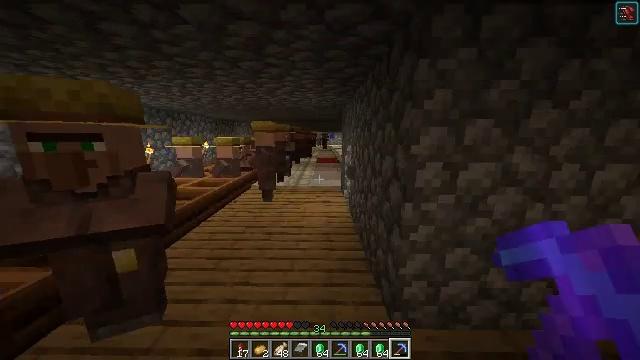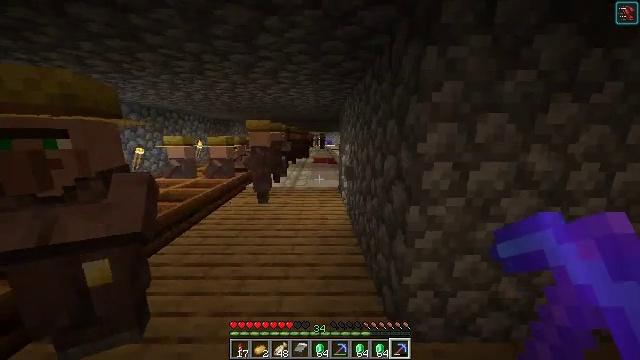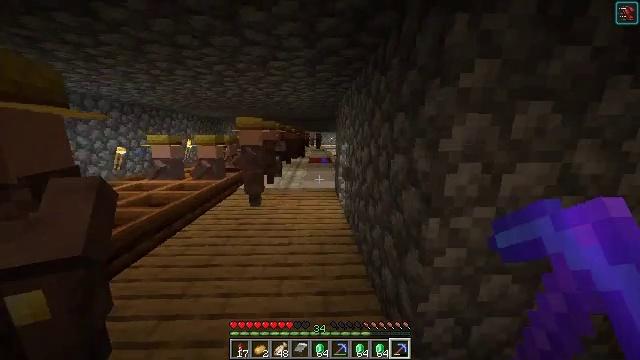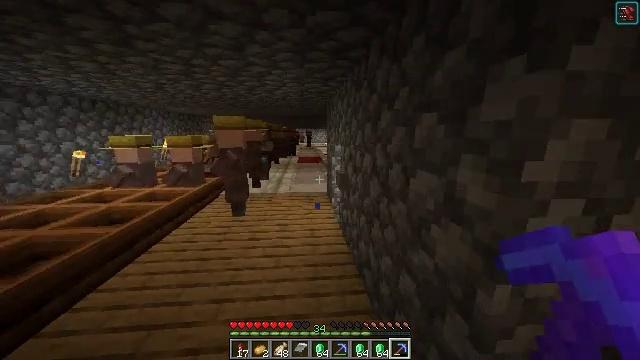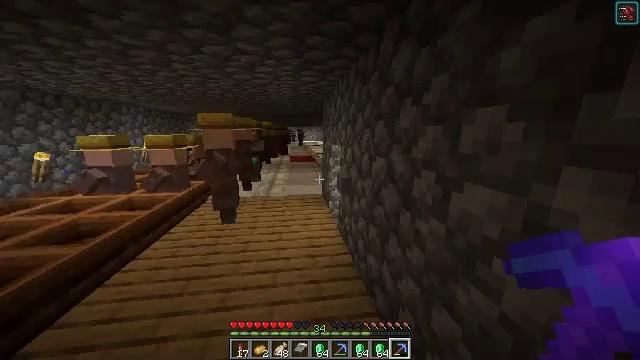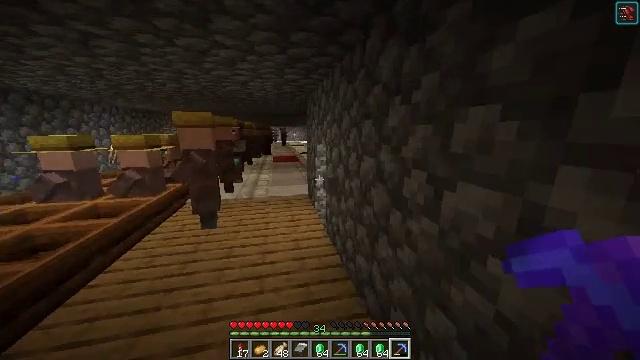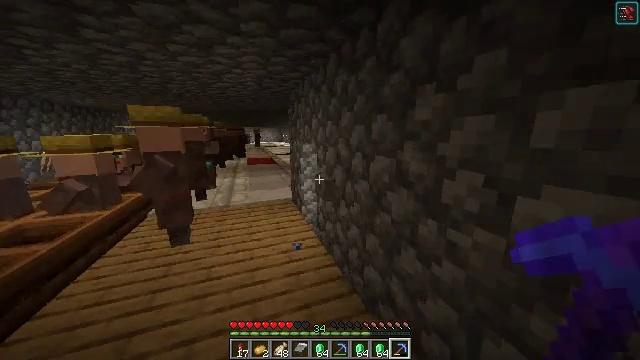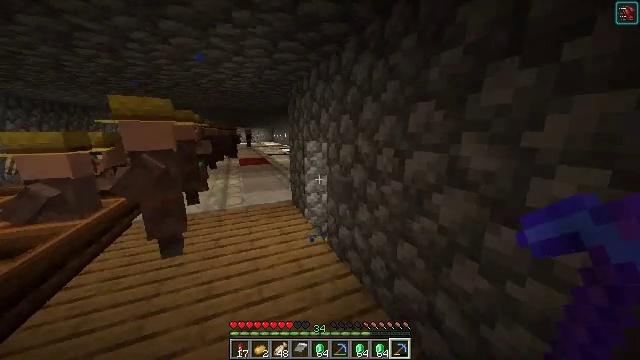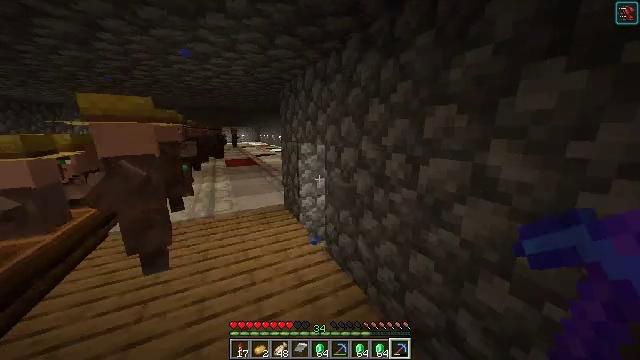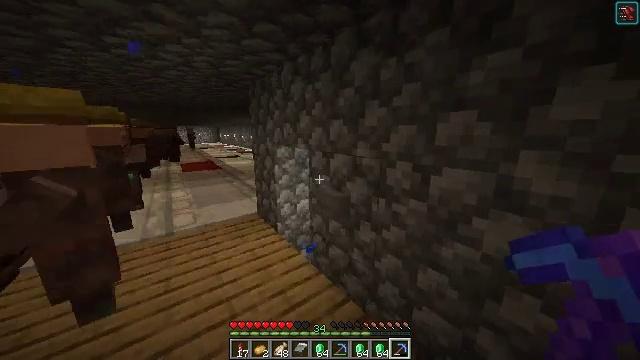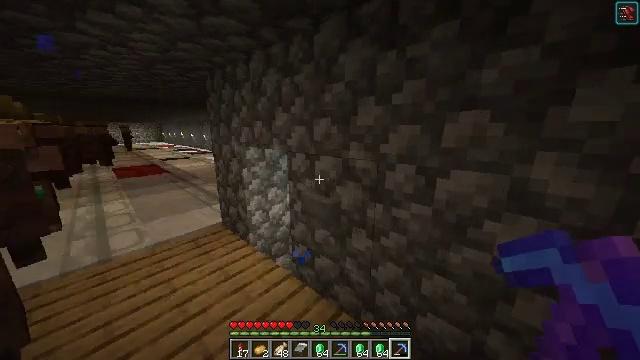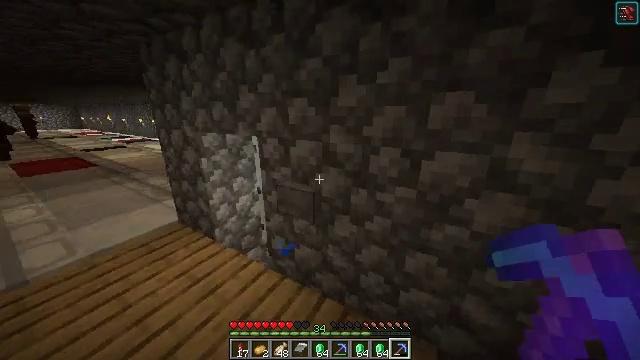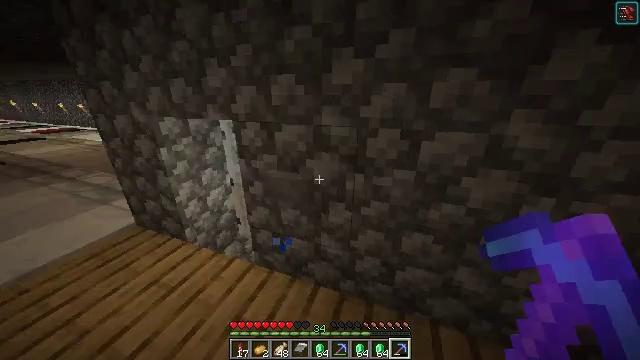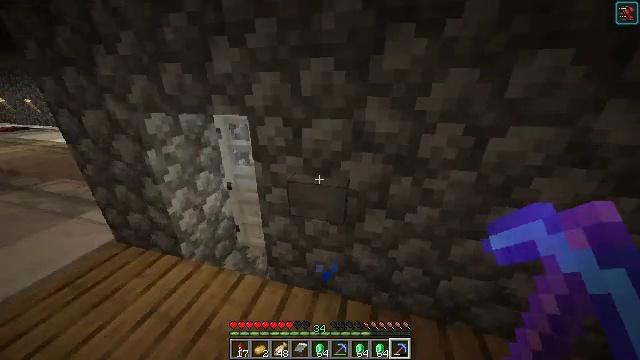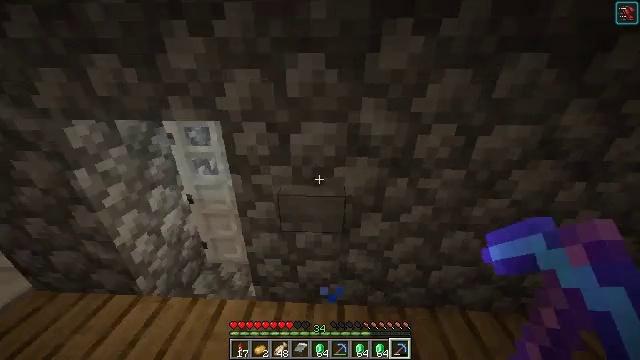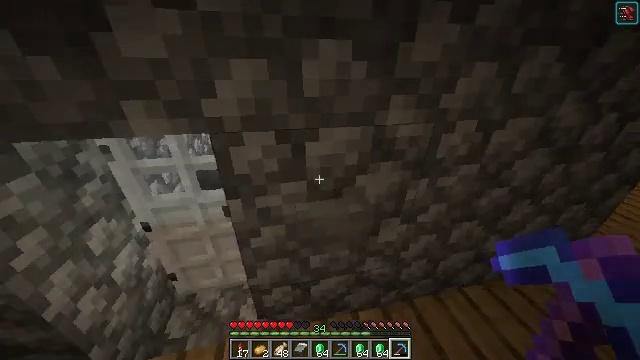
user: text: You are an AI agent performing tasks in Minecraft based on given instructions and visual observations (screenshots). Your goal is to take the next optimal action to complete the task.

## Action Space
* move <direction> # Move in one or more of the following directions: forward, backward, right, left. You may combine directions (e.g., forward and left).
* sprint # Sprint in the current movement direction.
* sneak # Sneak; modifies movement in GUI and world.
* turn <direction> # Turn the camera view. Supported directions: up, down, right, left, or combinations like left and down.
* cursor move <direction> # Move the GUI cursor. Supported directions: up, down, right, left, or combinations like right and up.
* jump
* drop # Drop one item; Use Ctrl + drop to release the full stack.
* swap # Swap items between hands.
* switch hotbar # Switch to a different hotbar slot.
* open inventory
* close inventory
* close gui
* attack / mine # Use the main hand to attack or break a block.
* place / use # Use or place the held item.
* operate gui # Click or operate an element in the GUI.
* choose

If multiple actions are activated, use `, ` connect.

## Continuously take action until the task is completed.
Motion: motion action
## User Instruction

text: Use emeralds to craft an emerald block.
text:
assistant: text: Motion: move forward
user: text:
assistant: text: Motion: move forward, turn right
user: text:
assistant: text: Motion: move forward, turn right
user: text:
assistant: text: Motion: move forward and move left, turn right
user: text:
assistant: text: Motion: move forward and move left, turn right
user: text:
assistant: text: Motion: move forward and move left, turn right
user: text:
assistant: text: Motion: move forward and move left, turn right
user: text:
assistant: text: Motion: move forward and move left, turn right
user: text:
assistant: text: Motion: move forward and move left, turn right
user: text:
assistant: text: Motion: move forward and move left, turn right
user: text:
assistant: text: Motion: move forward and move left, turn right and down
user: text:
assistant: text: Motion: move forward and move left, turn right and down
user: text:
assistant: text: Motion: move forward and move left, turn right and down
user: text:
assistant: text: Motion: move forward and move left, turn right and down
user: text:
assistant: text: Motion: move forward and move left, turn right and down
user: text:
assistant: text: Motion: move forward and move left, turn right and down
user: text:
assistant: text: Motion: move forward and move left, turn right
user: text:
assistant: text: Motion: move left, turn right and down
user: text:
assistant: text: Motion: turn right
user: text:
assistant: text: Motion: turn right
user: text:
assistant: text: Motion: sneak, turn right
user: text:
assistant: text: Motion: sneak, turn right and up
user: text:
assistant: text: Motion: sneak, turn right and up
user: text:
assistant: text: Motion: sneak, turn right and up
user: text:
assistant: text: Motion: sneak, turn right and up
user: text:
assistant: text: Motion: move forward and move left, sneak, turn right and up
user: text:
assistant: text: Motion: move forward and move left, sneak
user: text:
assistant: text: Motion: move forward and move left, sneak, turn right
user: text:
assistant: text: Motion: move left, sneak
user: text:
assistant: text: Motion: sneak, turn right